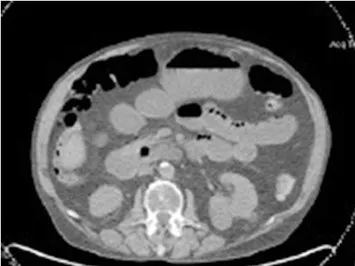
CT scan of the abdomen. CT scan of the abdomen showing a distention of small bowel loops with several air-fluid levels.
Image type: radiology (ct)